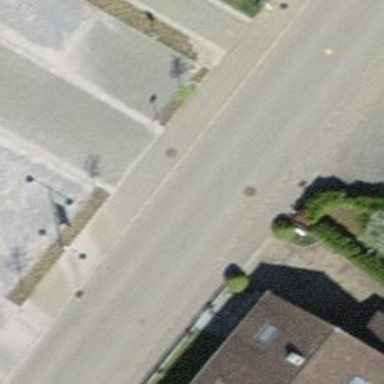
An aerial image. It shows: Smoothly paved residential road.